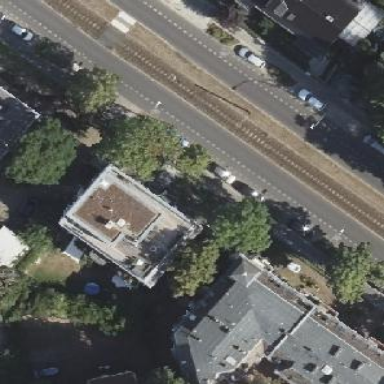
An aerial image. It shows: Building with apartments featuring unique double saltbox roof shape.